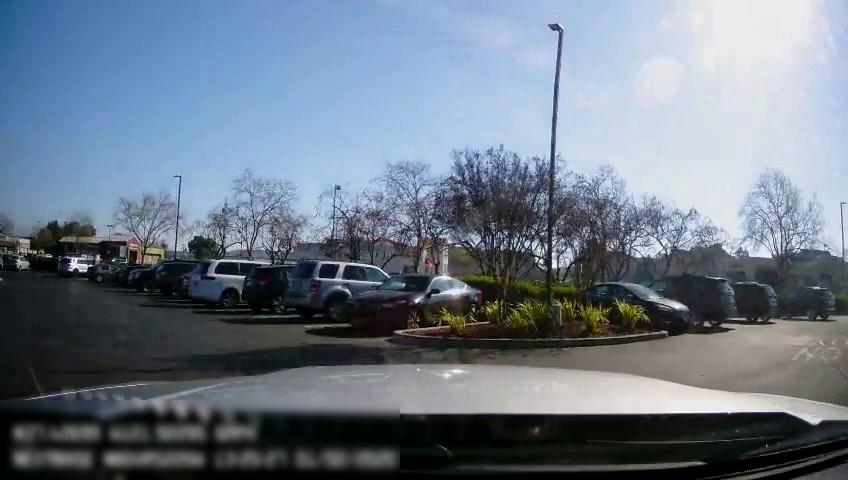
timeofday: Day
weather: Sunny
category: Drivable Space
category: Vehicles | SUV
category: Vehicles | SUV
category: Vehicles | SUV
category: Vehicles | Car
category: Vehicles | SUV
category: Vehicles | Car
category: Vehicles | SUV
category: Vehicles | Car
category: Vehicles | SUV
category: Vehicles | SUV
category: Vehicles | SUV
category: Vehicles | Van
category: Vehicles | SUV
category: Vehicles | SUV
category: Vehicles | Car